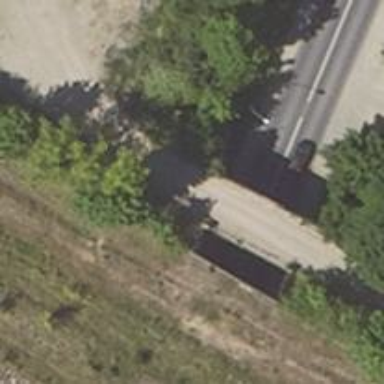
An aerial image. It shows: Abandoned railway yard is depicted.